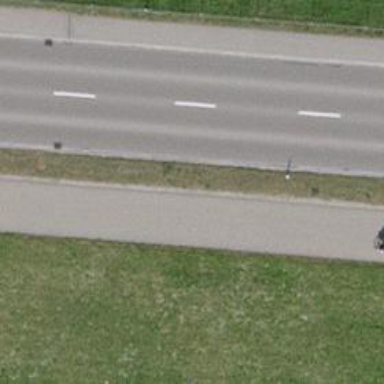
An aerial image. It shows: Asphalt path that serves as sidewalk.